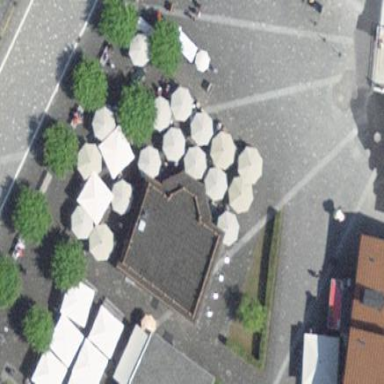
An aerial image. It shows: Restaurant in building.